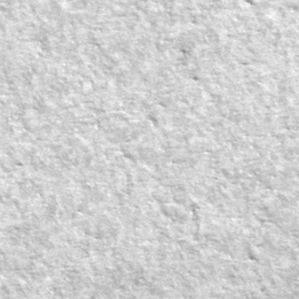
Label: frost